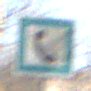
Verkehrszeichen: Fernsprecher
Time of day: MorningAfternoon
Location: Outdoor (Nature)
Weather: Clear
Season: Winter
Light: Natural